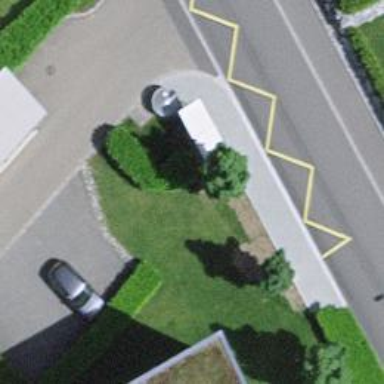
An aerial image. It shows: Bus stop with sheltered platform for public transport.